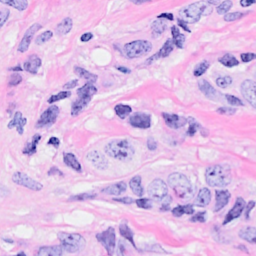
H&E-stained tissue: Breast